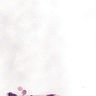
Metastatic tissue present: no